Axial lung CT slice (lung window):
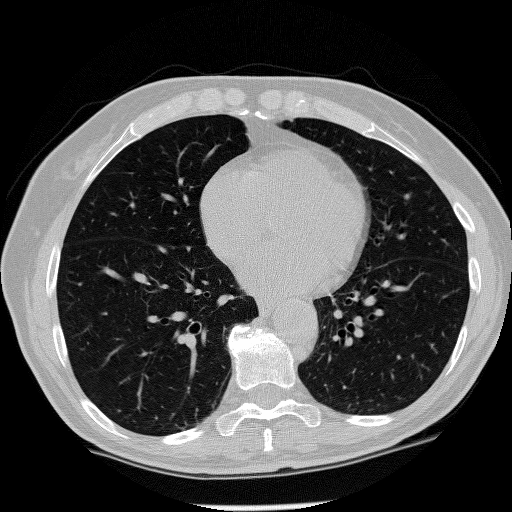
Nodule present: no